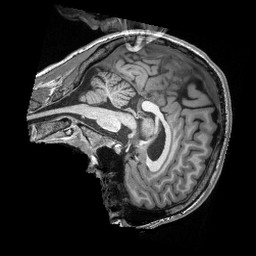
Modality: T1w
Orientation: sagittal